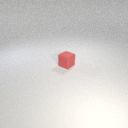
small red rubber cube